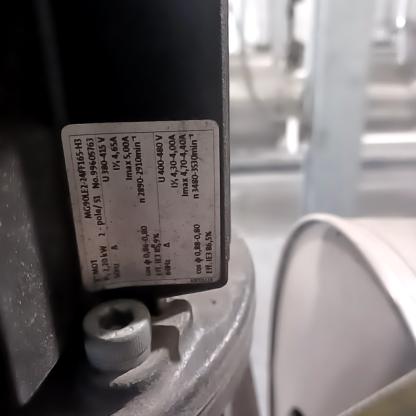
Klasa: tabliczka-znamionowa